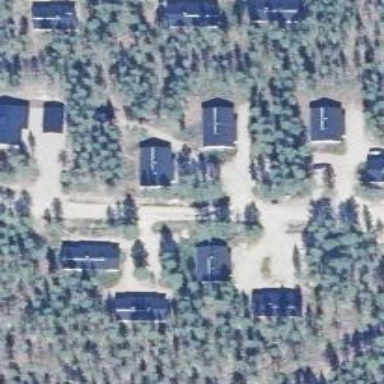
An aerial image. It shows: Apartment used for tourism.